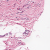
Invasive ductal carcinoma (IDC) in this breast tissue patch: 0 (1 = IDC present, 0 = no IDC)